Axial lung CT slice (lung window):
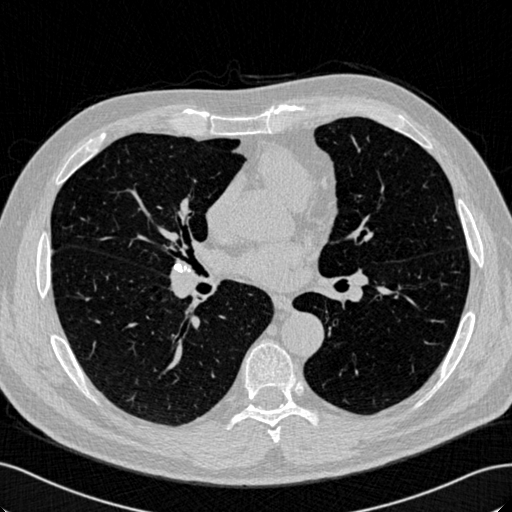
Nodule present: no